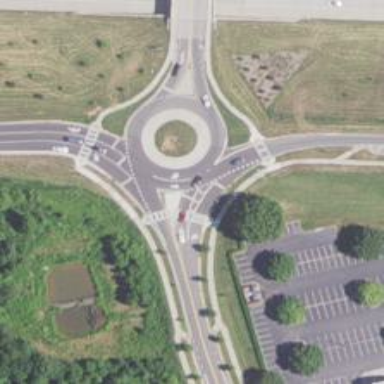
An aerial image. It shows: Secondary road leading to roundabout.